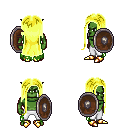
a pixel art fantasy rpg character, male body template, orc, green skin, green tattered cape, white pants, gold extra-long hairstyle, gold boots, shield, four views (front, back, left, right), 2x2 character sprite sheet, small pixel art, hard edges, no anti-aliasing